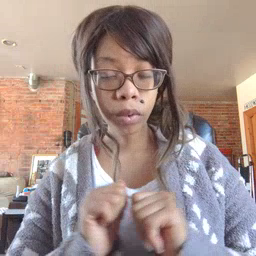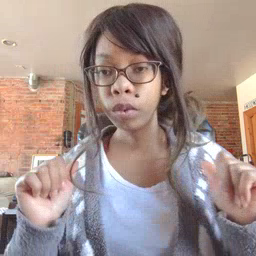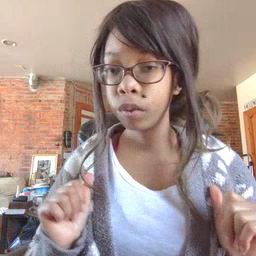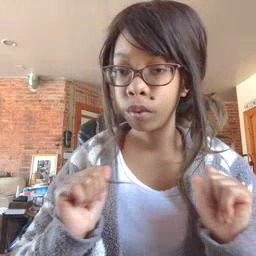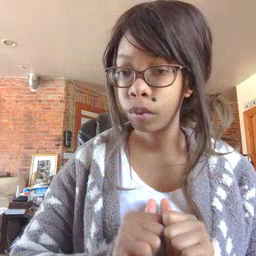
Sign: jacket